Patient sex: M
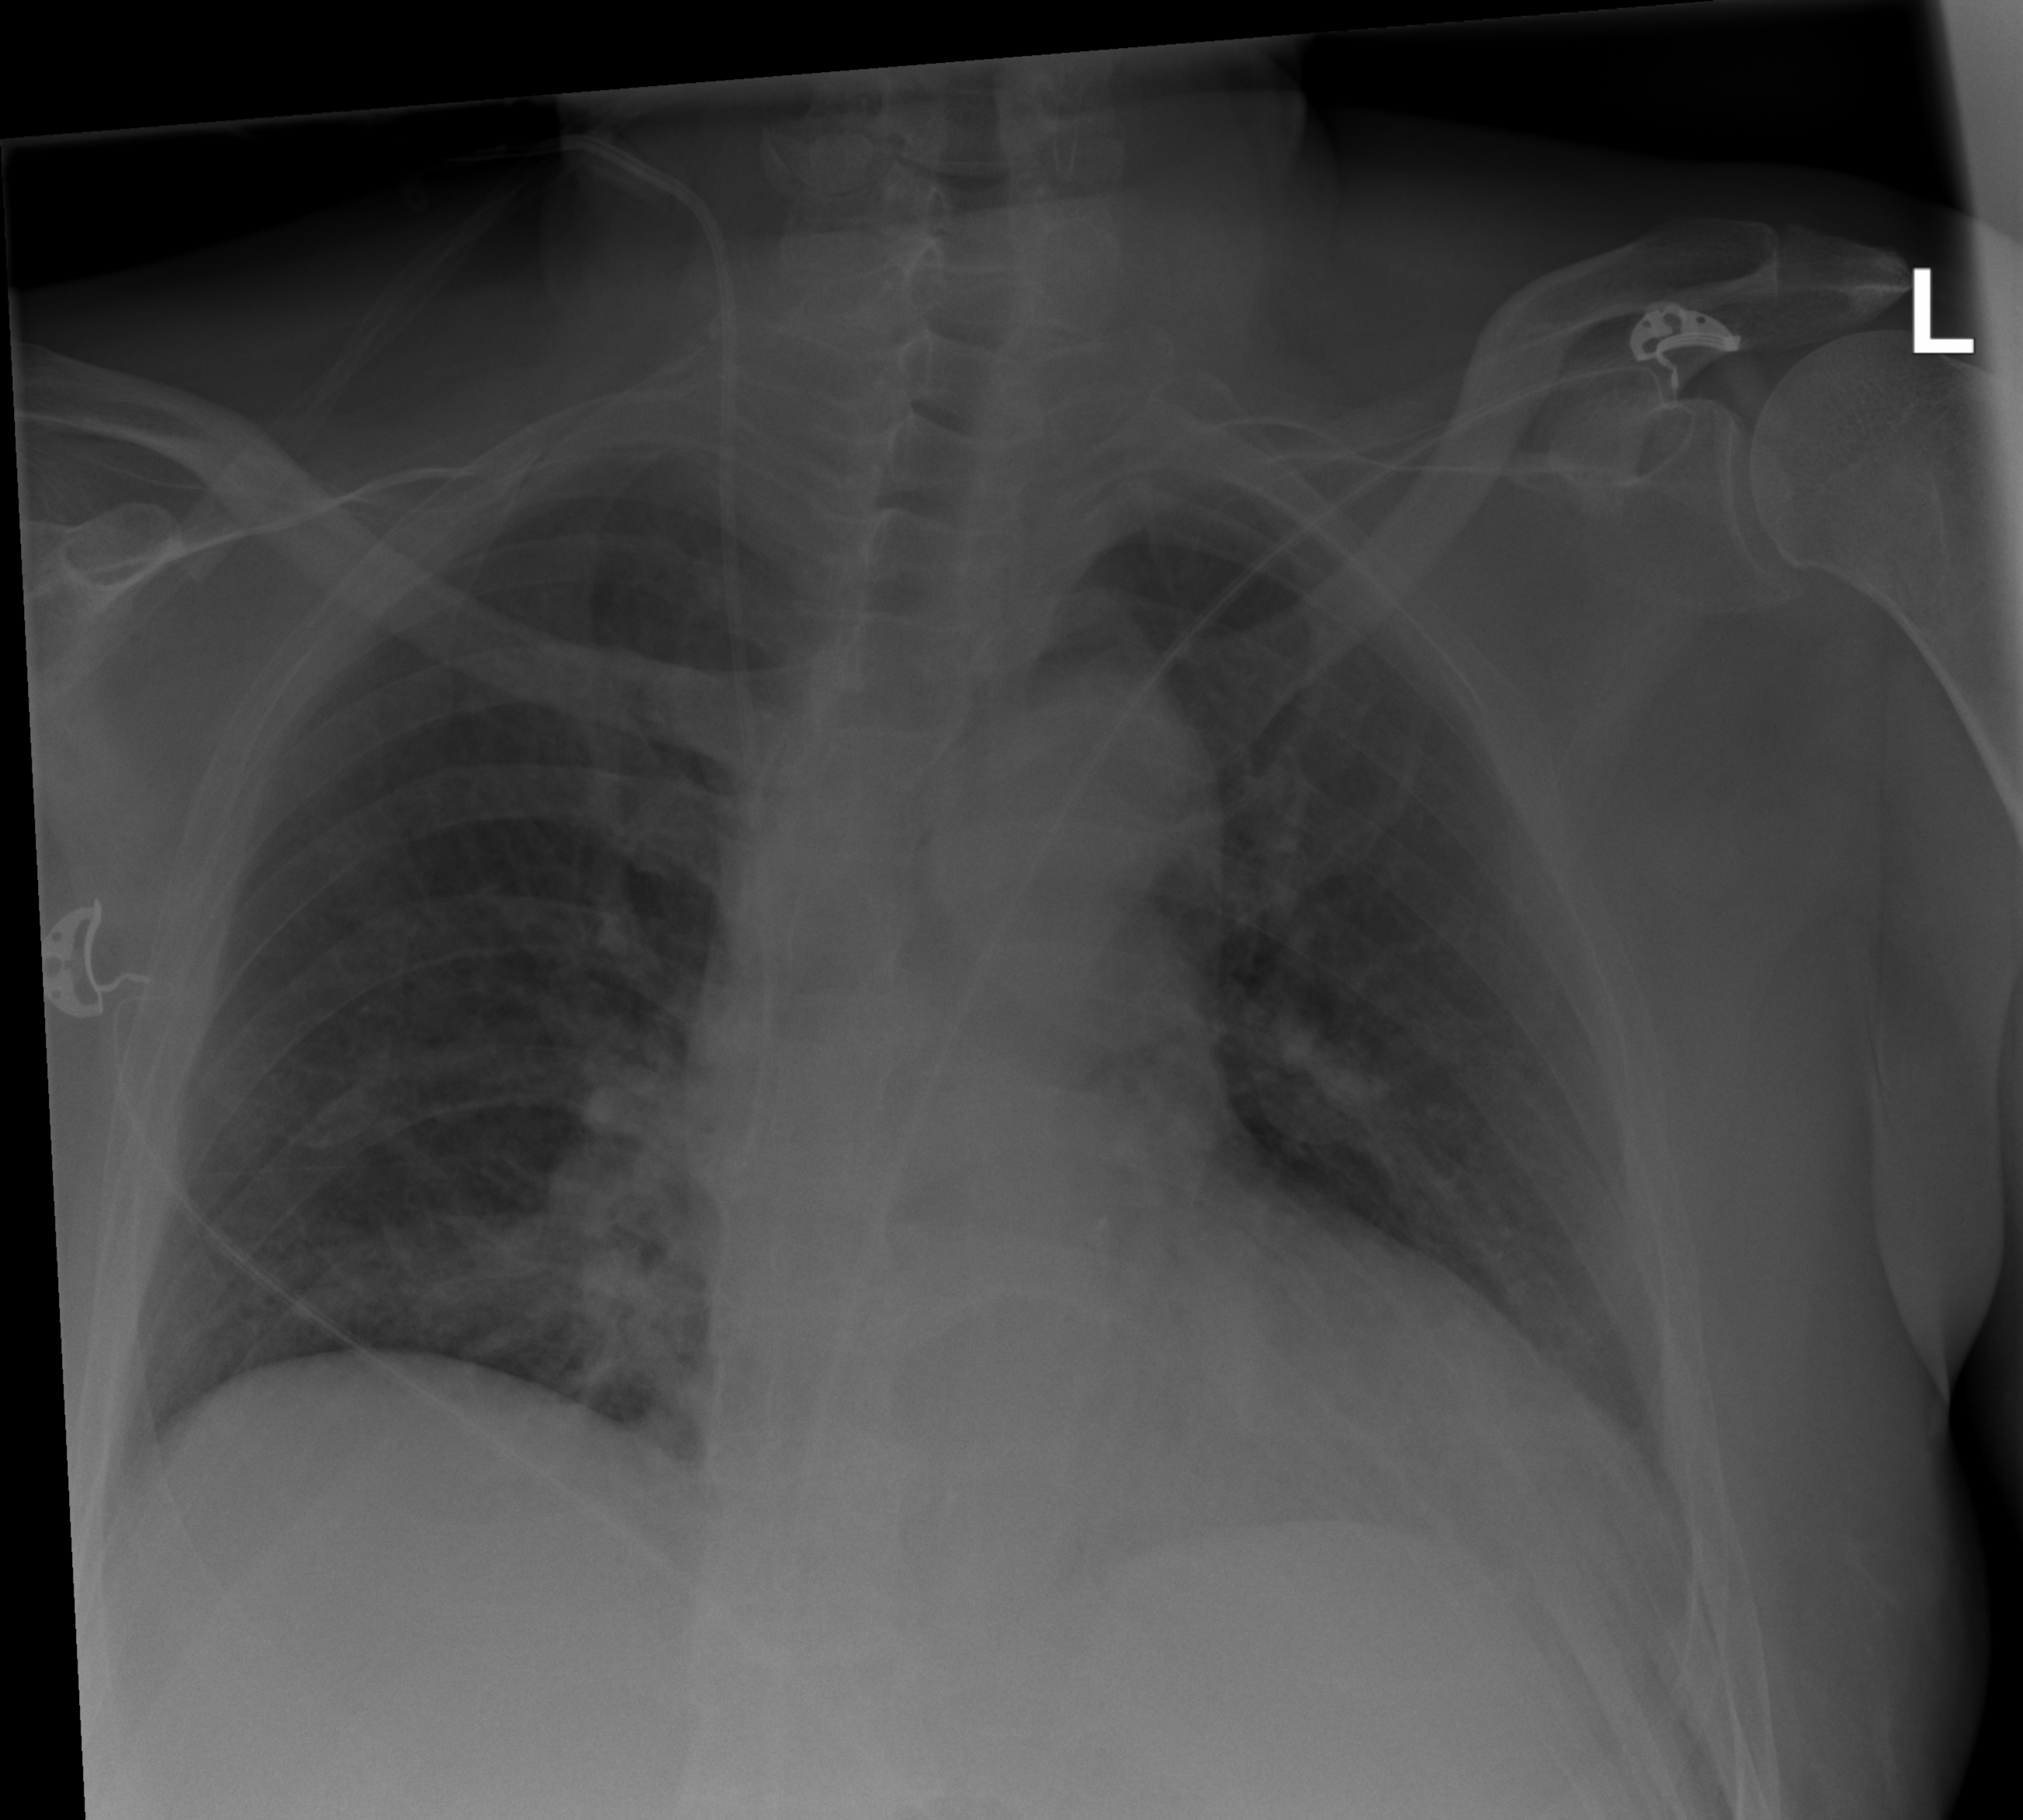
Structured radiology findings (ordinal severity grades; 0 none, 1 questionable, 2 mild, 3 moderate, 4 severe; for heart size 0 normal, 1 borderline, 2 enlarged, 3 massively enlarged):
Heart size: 2
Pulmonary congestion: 2
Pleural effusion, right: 2
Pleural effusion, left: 2
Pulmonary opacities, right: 2
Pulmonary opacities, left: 2
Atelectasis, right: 2
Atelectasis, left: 2